Question: I have following data and plot:
'''
pos <- rep(1:2000, 20)
xv =c(rep(1:20, each = 2000))
# colrs <- unique(xv)
colrs <- xv # edits
yv =rnorm(2000*20, 0.5, 0.1)
xv = lapply(unique(xv), function(x) pos[xv==x])
to.add = cumsum(sapply(xv, max) + 1000)
bp <- c(xv[[1]], unlist(lapply(2:length(xv), function(x) xv[[x]] + to.add[x-1])))
plot (bp,yv, pch = "*", col = colrs)
'''

I have few issues in this plot I could not figure out.
(1) I want to use different color for different group or two different color for different groups (i.e xv), but when I tried color function in terms to be beautiful mixture. Although I need to highlight some points (for example bp 4000 to 4500 for example with blue color)
(2) Instead of bp positions I want to put a tick mark and label with the group.
Thank you, appreciate your help.
Edits: with help of the following answer (with slight different approach in case I have unbalanced number in each group will work) I could get the similar plot. But still question remaining regarding colors is what if I want to use two alternate colors in alternate group ?
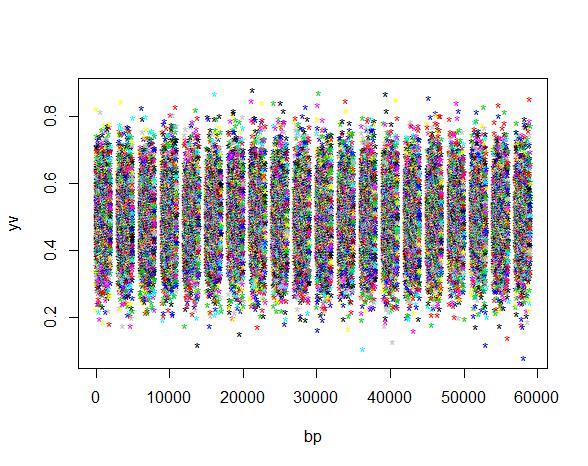
Answer: You can solve your colour issue by repeating the colour index however many times each group has a point plotted, like so:
'''
plot (bp,yv, pch = "*", col = rep(colrs,each=2000))
'''
The default colour palette (see '?palette' or 'palette()' ) will wrap around itself and you might want to specify your own to get 20 distinct colours.
To relabel the x axis, try plotting without the axis and then specifying the points and labels manually.
'''
plot (bp,yv, pch = "*", col = rep(colrs,each=2000),xaxt="n")
axis(1,at=seq(1000,58000,3000),labels=1:20)
'''
If you are trying to squeeze a lot of labels in there, you might have to shrink the text ('cex.axis')or spin the labels 90 degrees ('las=2').
'''
plot (bp,yv, pch = "*", col = rep(colrs,each=2000),xaxt="n")
axis(1,at=seq(1000,58000,3000),labels=1:20,cex.axis=0.7,las=2)
'''
Result: